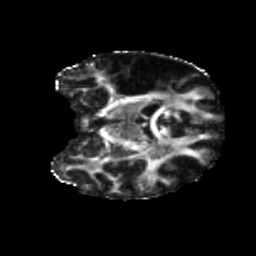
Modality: FA
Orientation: coronal
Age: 36
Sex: female
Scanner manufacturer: siemens
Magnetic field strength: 3 T
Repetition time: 5.25 s
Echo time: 0.08 s